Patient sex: M
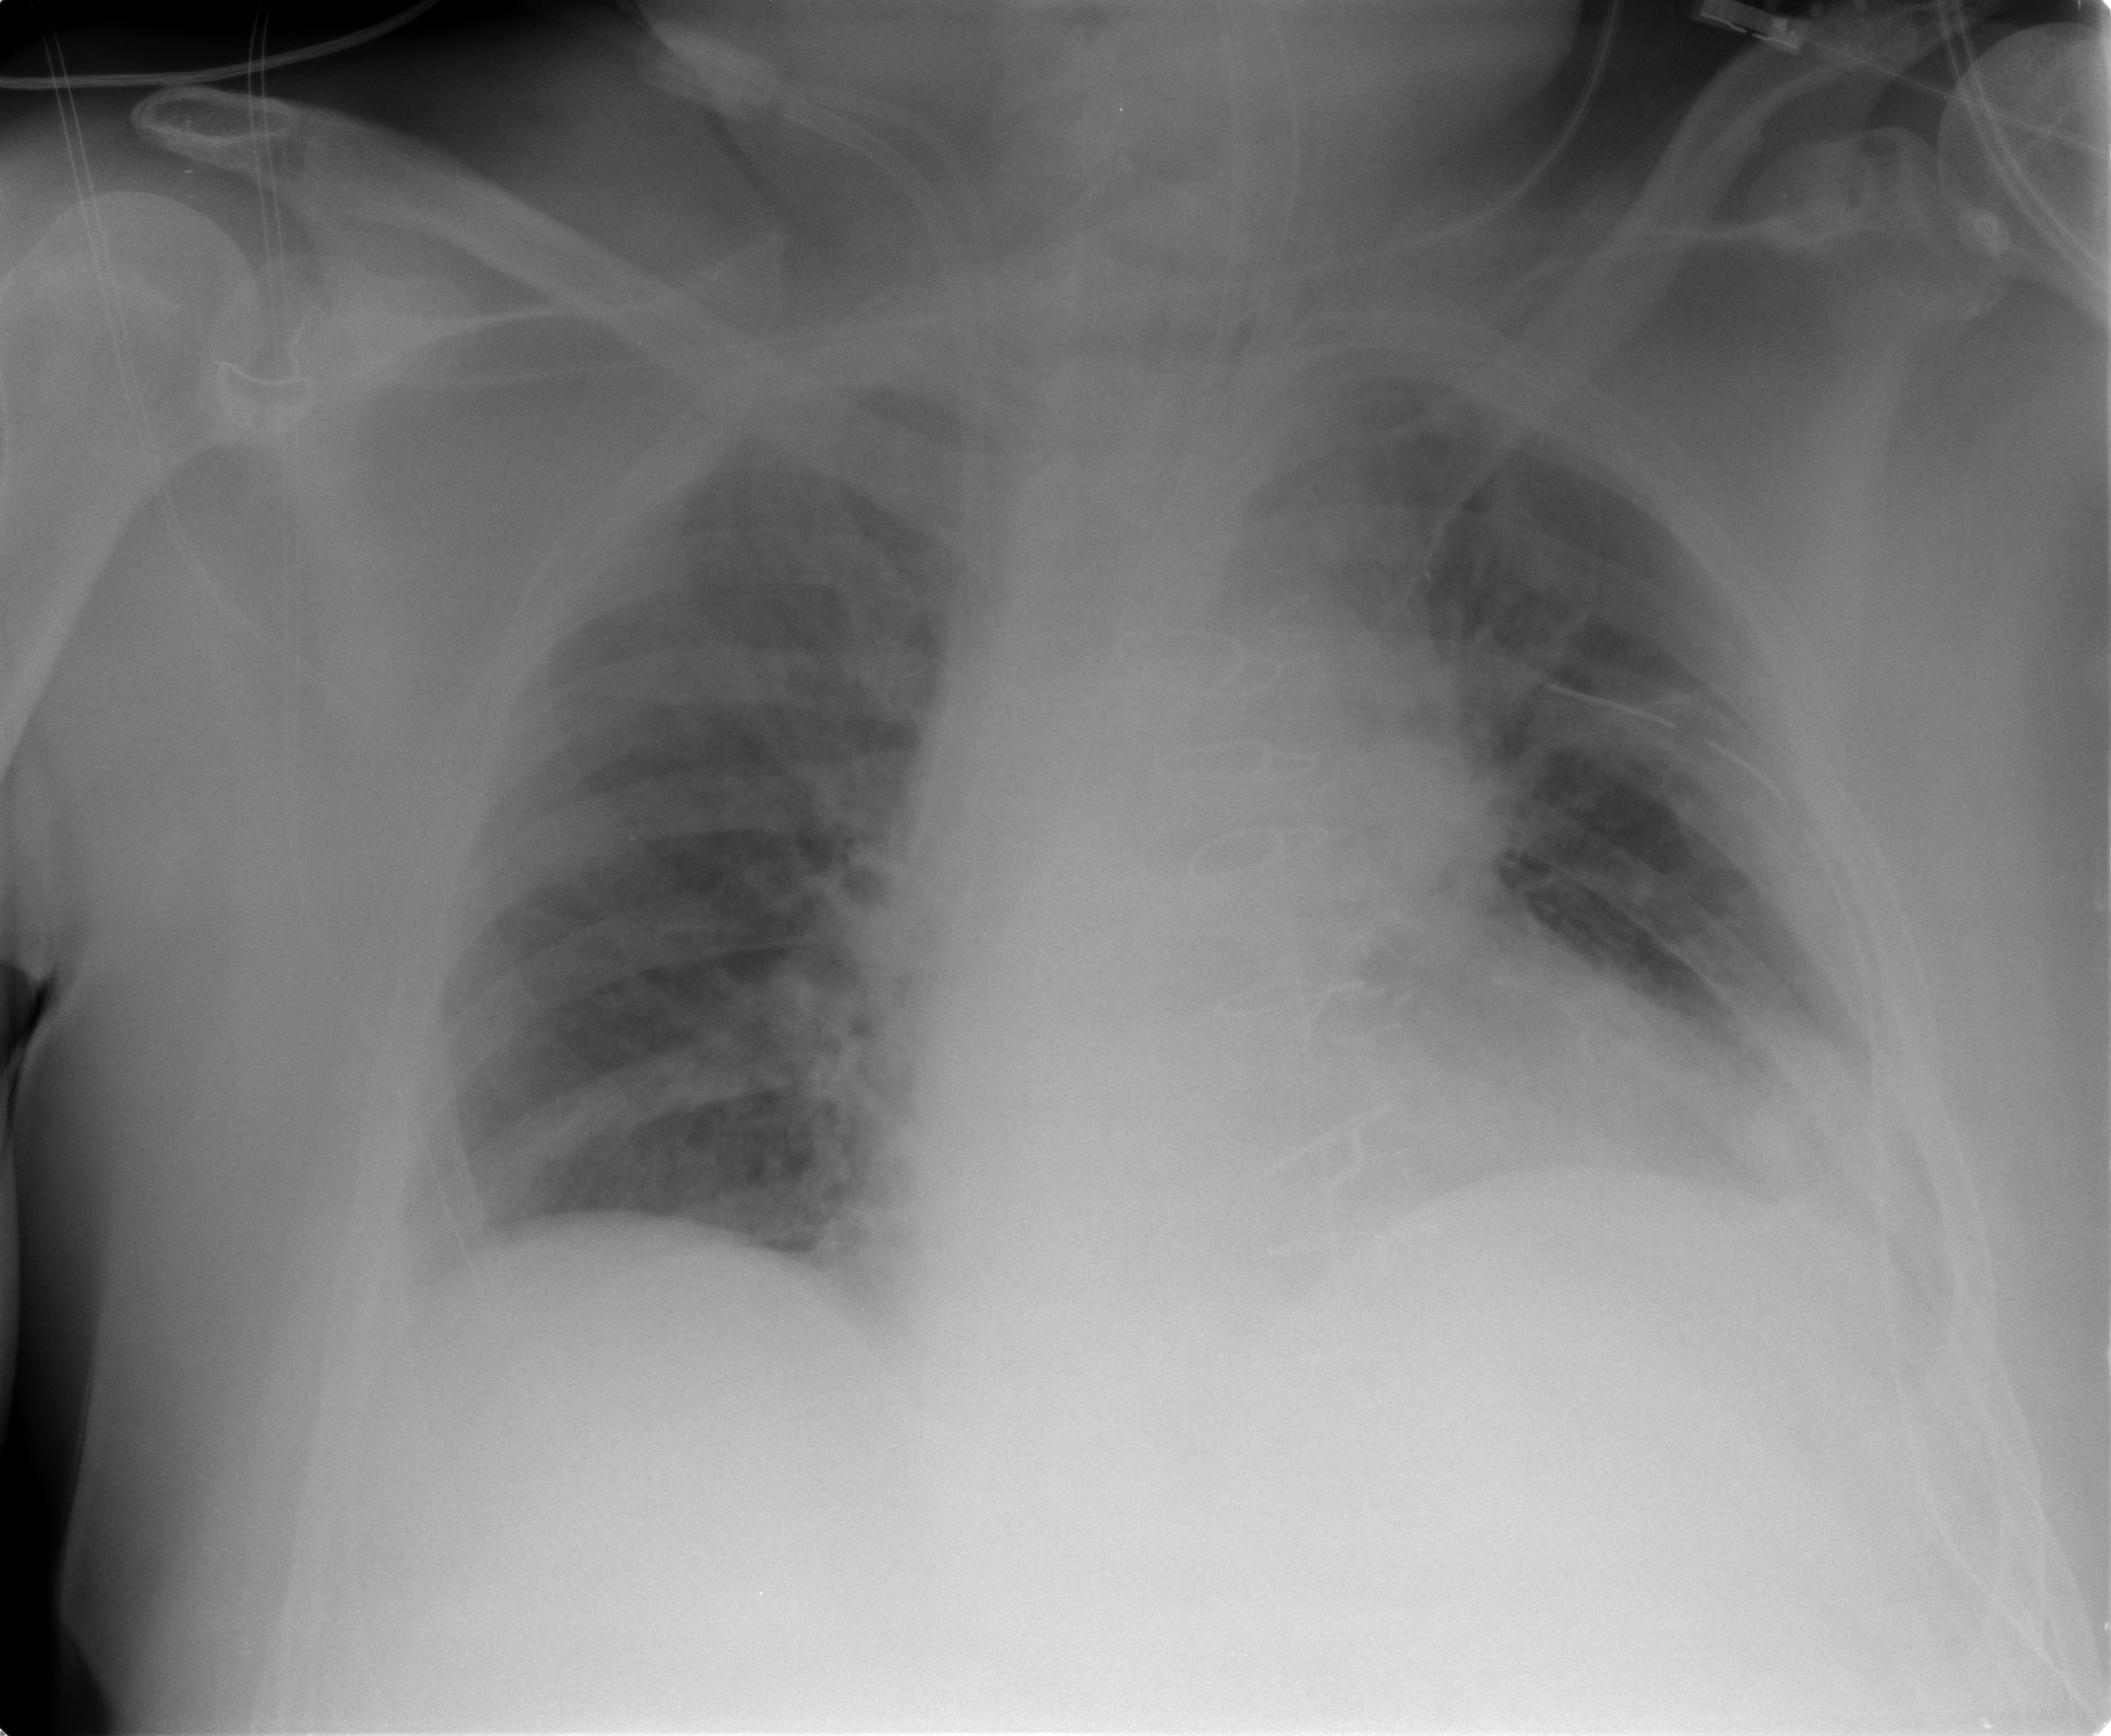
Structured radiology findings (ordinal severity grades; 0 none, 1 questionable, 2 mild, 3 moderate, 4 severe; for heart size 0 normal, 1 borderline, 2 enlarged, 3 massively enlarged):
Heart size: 0
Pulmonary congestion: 0
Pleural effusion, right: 1
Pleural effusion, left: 1
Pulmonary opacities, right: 0
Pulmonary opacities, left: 0
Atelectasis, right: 1
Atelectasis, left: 2